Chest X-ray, PA view. Patient: 45 years old, sex F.
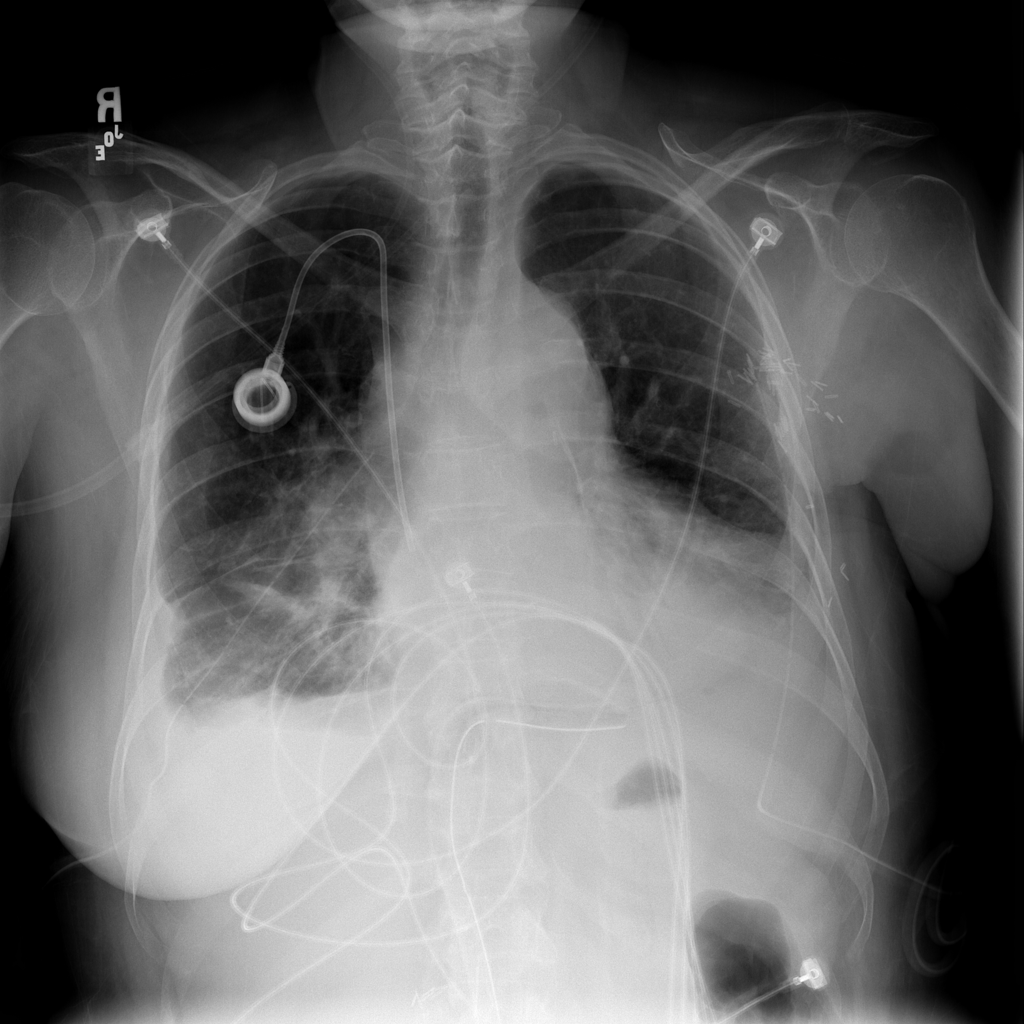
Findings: Consolidation, Effusion, Infiltration